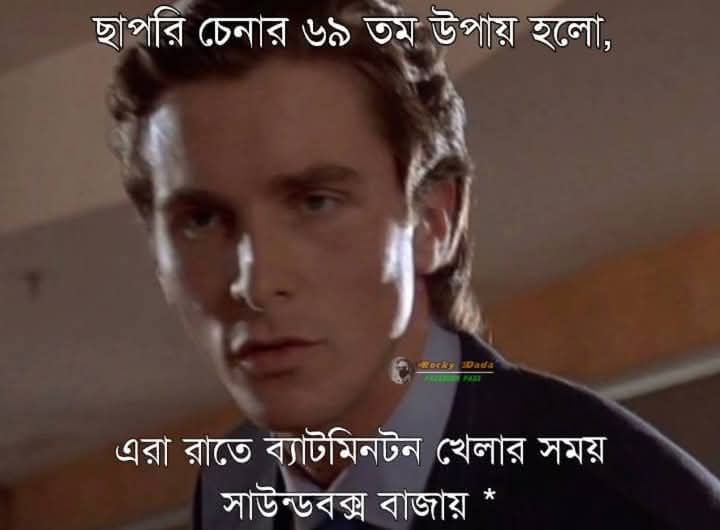
Text: ছাপরি চেনার ৬৯ তম উপায় হলো,
এরা রাতে ব্যাটমিনটন খেলার সময় সাউন্ডবক্স বাজায় *

Label: Non Hate